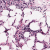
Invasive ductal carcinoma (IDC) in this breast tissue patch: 1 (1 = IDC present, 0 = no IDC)